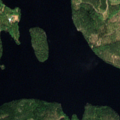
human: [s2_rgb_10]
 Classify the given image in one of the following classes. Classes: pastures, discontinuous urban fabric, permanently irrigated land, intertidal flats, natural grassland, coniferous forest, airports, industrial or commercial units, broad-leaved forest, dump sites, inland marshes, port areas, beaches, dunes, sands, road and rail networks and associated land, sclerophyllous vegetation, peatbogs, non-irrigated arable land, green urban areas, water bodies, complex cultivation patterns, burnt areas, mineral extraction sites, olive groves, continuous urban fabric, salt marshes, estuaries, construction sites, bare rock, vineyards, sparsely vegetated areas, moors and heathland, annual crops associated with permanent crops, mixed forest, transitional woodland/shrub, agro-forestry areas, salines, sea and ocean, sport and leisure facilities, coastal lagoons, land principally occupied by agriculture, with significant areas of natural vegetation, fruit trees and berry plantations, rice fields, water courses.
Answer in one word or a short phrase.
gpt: coniferous forest, mixed forest, water bodies